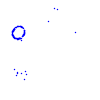
Particle: kaon